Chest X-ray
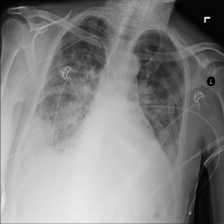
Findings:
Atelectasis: negative
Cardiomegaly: negative
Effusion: positive
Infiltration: positive
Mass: positive
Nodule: negative
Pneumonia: negative
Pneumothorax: negative
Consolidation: negative
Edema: negative
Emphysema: negative
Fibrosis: negative
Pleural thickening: negative
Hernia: negative